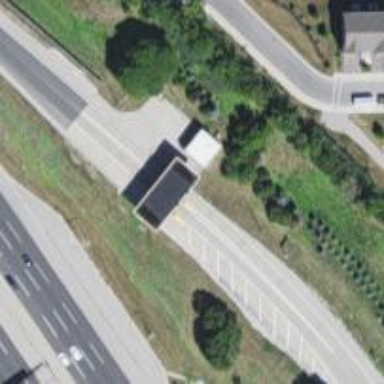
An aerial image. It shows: Toll gantry on the road.